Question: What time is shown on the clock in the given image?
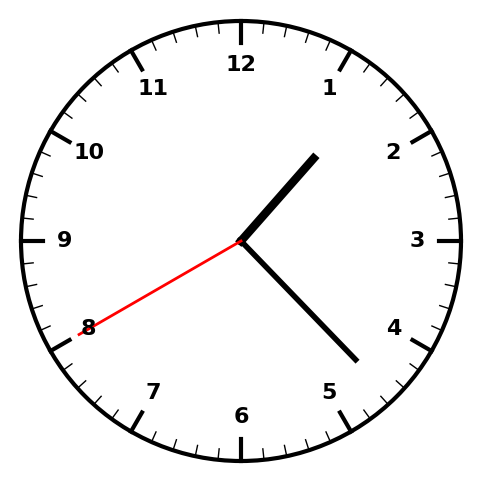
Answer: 01:22:40